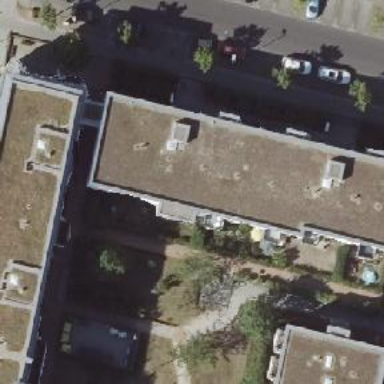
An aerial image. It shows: Flat-roofed apartment building.